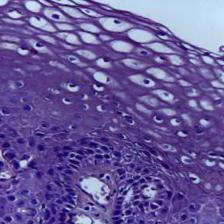
Diagnosis: OSCC